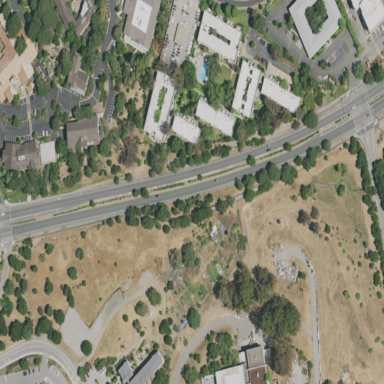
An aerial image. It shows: Grassy traffic calming island.